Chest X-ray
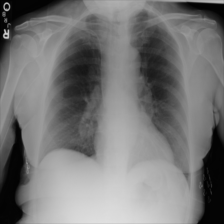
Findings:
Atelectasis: negative
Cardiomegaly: negative
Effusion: negative
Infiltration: negative
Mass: negative
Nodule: negative
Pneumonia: negative
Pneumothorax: negative
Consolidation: negative
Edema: negative
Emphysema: negative
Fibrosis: negative
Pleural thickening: negative
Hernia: negative